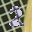
Label: 2